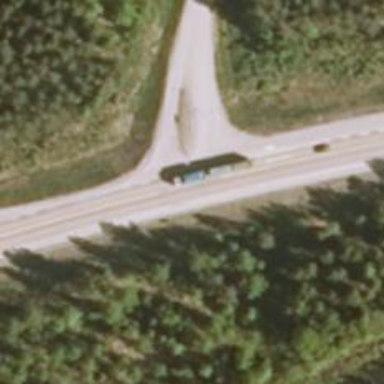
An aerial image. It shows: Asphalt trunk highway.